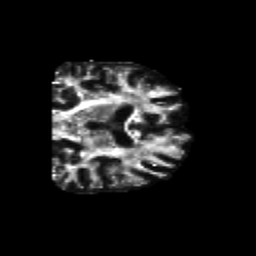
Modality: FA
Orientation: coronal
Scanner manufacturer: siemens
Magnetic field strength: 3 T
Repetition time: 6.8 s
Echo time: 0.093 s